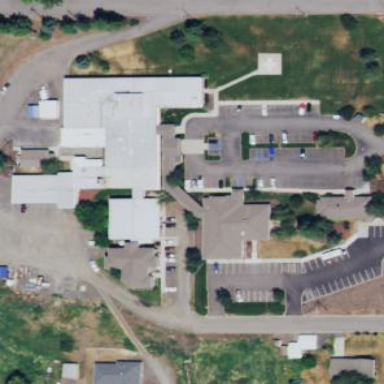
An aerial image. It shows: Hospital providing healthcare services.